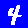
Digit: 4